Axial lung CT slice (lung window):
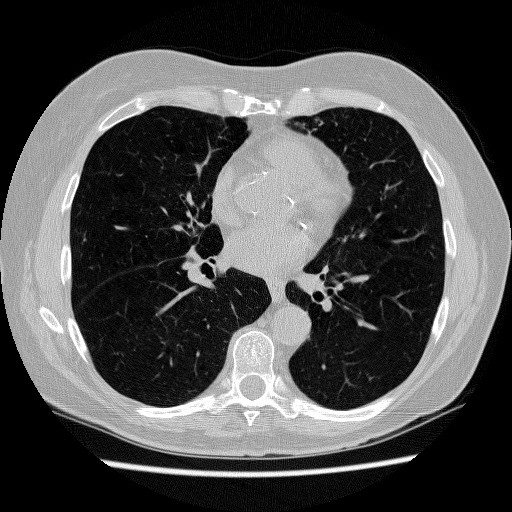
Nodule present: no